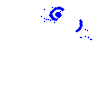
Particle: electron